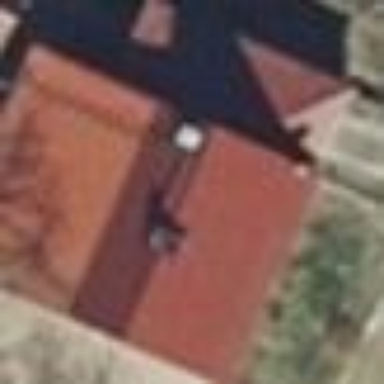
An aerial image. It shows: Red house with flat roof.